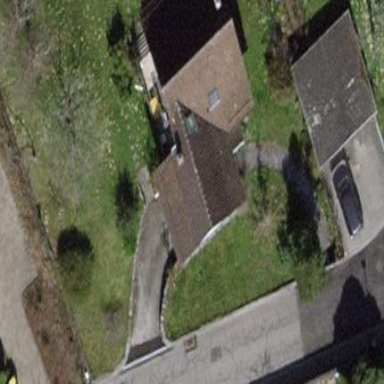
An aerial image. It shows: Simple house.